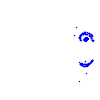
Particle: proton